Interaction volume radius: 10 \u00c5
Interaction volume height: 10 \u00c5
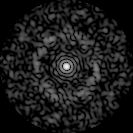
Disorder parameter: 0.8201